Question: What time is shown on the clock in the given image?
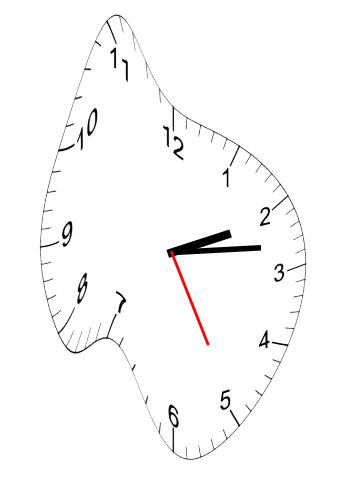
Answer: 02:13:25